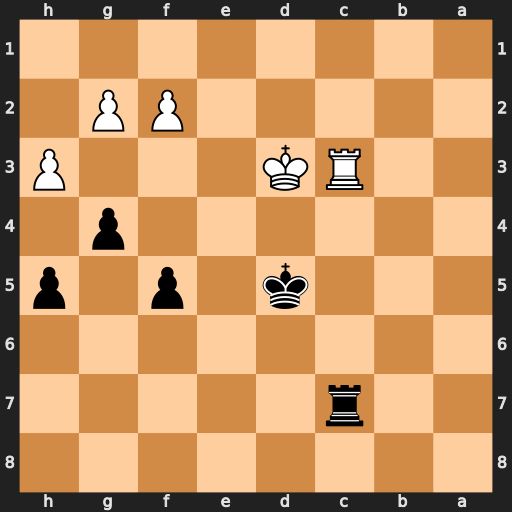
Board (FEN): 8/2r5/8/3k1p1p/6p1/2RK3P/5PP1/8
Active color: b
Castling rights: -
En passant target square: -
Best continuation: Rxc3+ Kxc3 gxh3 gxh3 Ke4 h4 f4 Kd2 Kf3 Ke1 Kg4